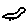
Label: bird